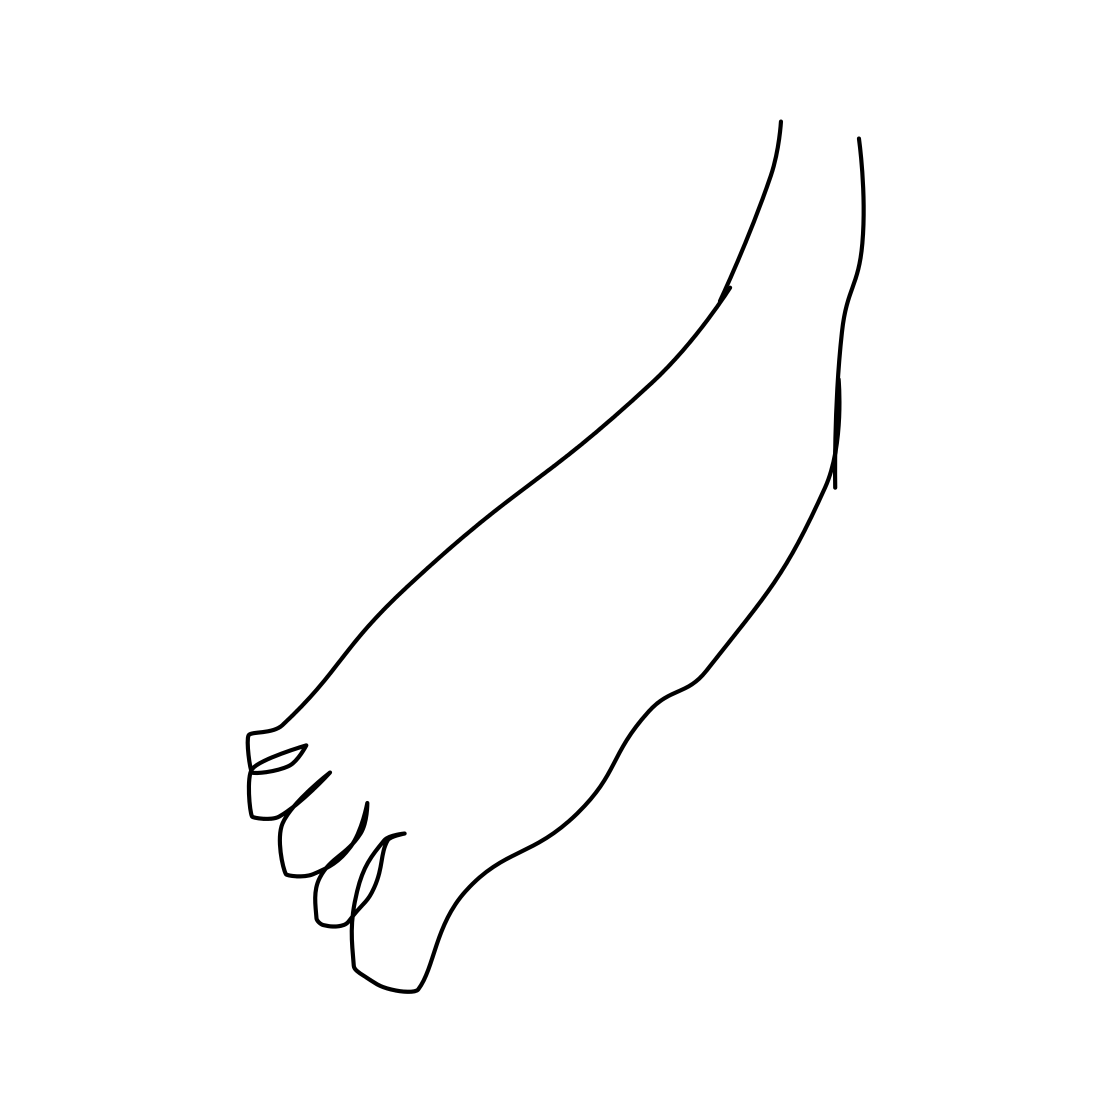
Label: foot